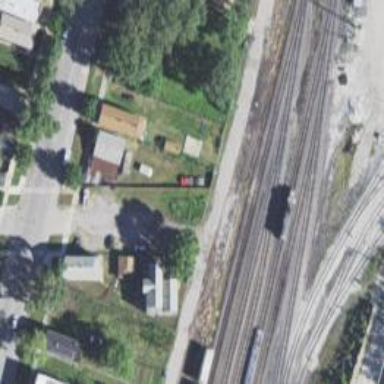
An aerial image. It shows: Railway yard.